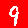
Digit: 9